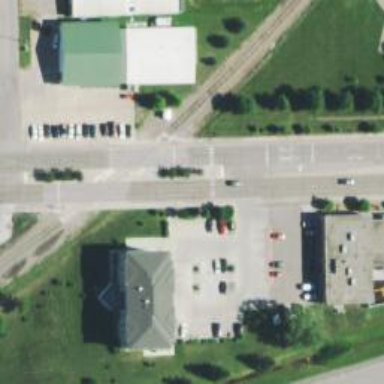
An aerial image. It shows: Railway crossing.